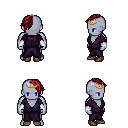
a pixel art fantasy rpg character, male body template, dark elf, purple skin, purple robe, white pants, brunette long mohawk hairstyle, gold tiara, white cloth bracers, brown shoes, four views (front, back, left, right), 2x2 character sprite sheet, small pixel art, hard edges, no anti-aliasing